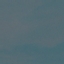
Label: SeaLake